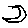
Label: moon